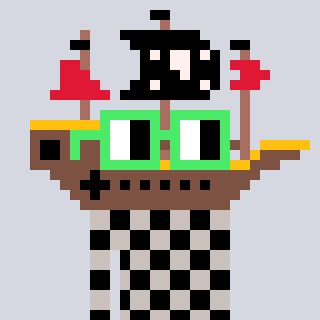
a pixel art character with square light green glasses, a pirateship-shaped head and a foggrey-colored body on a cool background